Question: Likely a trivial task for the pros out there, but have not been able to figure out how to insert the text found in the "Slug" column into each of the three nested tables associated with the slug.

I am just looking to get the Slug value inserted into the nested tables and repeated for each row so I can combine and keep track of associations properly.
Any tips are most welcome! Thank you
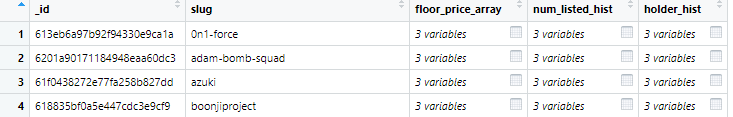
Answer: ### Solution
You can use 'rowwise()' with 'mutate(across())'
'''
df %>%
rowwise() %>%
mutate(across(floor_price_array:holder_hist, ~list(mutate(.x,slug=slug))))
'''
### Explanation
If your original data, say 'df', looks like this:
'''
id slug floor_price_array num_listed_hist holder_hist
<chr> <chr> <list> <list> <list>
1 a hyznu <tibble [10 x 3]> <tibble [10 x 3]> <tibble [10 x 3]>
2 b awxeb <tibble [10 x 3]> <tibble [10 x 3]> <tibble [10 x 3]>
3 c pbncj <tibble [10 x 3]> <tibble [10 x 3]> <tibble [10 x 3]>
'''
then, the above code will add the value in the 'slug' column as a new constant column in each of the nested 'tibbles', and resulting in this (notice that each now has four columns):
'''
id slug floor_price_array num_listed_hist holder_hist
<chr> <chr> <list> <list> <list>
1 a hyznu <tibble [10 x 4]> <tibble [10 x 4]> <tibble [10 x 4]>
2 b awxeb <tibble [10 x 4]> <tibble [10 x 4]> <tibble [10 x 4]>
3 c pbncj <tibble [10 x 4]> <tibble [10 x 4]> <tibble [10 x 4]>
'''
For example, 'floor_price_array', now contains this:
'''
[[1]]
# A tibble: 10 x 4
x y z slug
<dbl> <dbl> <dbl> <chr>
1 1.44 2.02 -0.272 hyznu
2 -0.598 -0.723 -0.528 hyznu
3 0.490 -0.576 -1.62 hyznu
4 -0.145 0.349 0.341 hyznu
5 -0.362 0.503 0.584 hyznu
6 -0.798 -0.839 -0.352 hyznu
7 -0.503 -1.27 -1.18 hyznu
8 -0.916 -0.654 0.335 hyznu
9 0.578 0.137 -0.590 hyznu
10 -0.194 -0.674 1.73 hyznu
[[2]]
# A tibble: 10 x 4
x y z slug
<dbl> <dbl> <dbl> <chr>
1 0.876 0.665 -0.723 awxeb
2 -0.0442 -0.00906 0.0829 awxeb
3 -2.15 1.33 0.0692 awxeb
4 0.264 0.237 -0.497 awxeb
5 0.0381 0.0502 -1.58 awxeb
6 -0.802 0.783 -1.34 awxeb
7 -0.940 1.50 -0.542 awxeb
8 0.209 -1.06 0.853 awxeb
9 0.569 -1.15 -0.347 awxeb
10 -1.57 -0.0774 0.0250 awxeb
[[3]]
# A tibble: 10 x 4
x y z slug
<dbl> <dbl> <dbl> <chr>
1 -0.0289 -1.63 1.29 pbncj
2 -0.716 0.647 0.0230 pbncj
3 -0.0797 -0.0227 2.12 pbncj
4 -0.358 -1.43 -1.81 pbncj
5 -1.35 -0.402 -0.463 pbncj
6 -0.00494 -0.136 1.50 pbncj
7 1.09 0.124 -0.974 pbncj
8 -1.18 1.78 -0.836 pbncj
9 0.896 -1.38 0.199 pbncj
10 0.293 0.420 0.562 pbncj
'''
Input data:
'''
df <- tibble(id = letters[1:3]
) %>%
rowwise() %>%
mutate(slug = paste0(sample(letters,5), collapse="")) %>%
mutate(floor_price_array=list(tibble(x=rnorm(10), y=rnorm(10), z=rnorm(10))),
num_listed_hist=list(tibble(x=rnorm(10), y=rnorm(10), z=rnorm(10))),
holder_hist=list(tibble(x=rnorm(10), y=rnorm(10), z=rnorm(10)))
) %>% ungroup()
'''